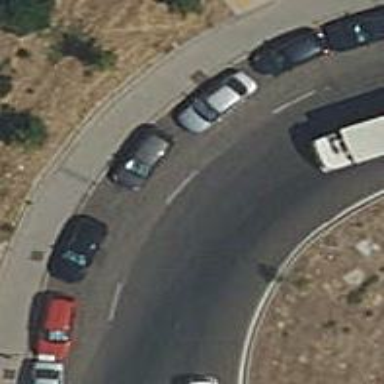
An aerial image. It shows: Roundabout on residential road.